Question: Below I have a capture from the Glimpse sql tab. Note that there are 2 duration columns. One to the right of the record count, and the other is the left most column. The numbers do not match. Why are there two columns? Are they measuring different things?

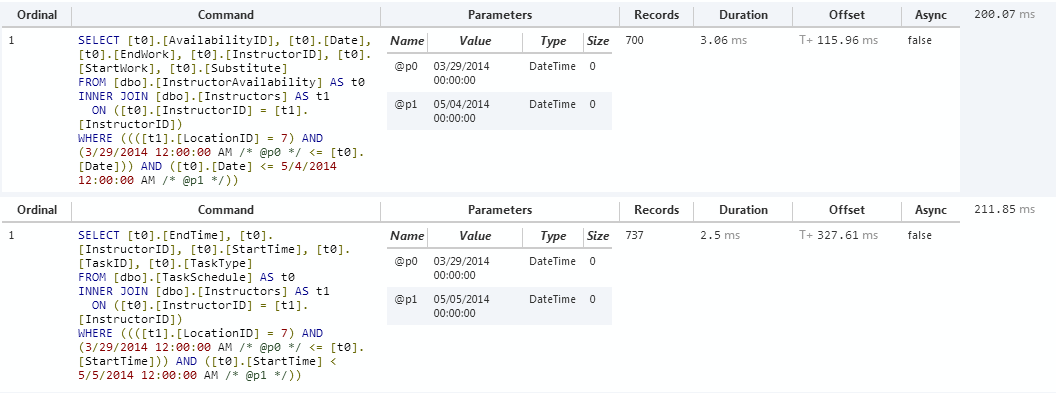
Answer: The one on the right most side (i.e. 200.07ms and 211.85ms) are how long the was opened for. The one next to the record count, is how long the took to execute.